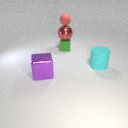
small green rubber cube below small red rubber sphere